Question: Is it possible to display a html file in Shiny app (in main panel)? This HTML is created by a SAS code but I want to display in Shiny App. This is not a small image. This is tabular output in HTML file.
Html file contains tabele as given below:

Any help will be highly appreciated.
Thanks!
Tinku
@MrFlick - Thanks for your email. fluidPage is not working. It's giving the error message that:
'''
ERROR: could not find function "fluidPage"
'''
titlePanel is also not working.
Note - When I used pageWithSidebar instaed of fluidPage and headerPanel instead of titlePanel then it's workinmg fine.
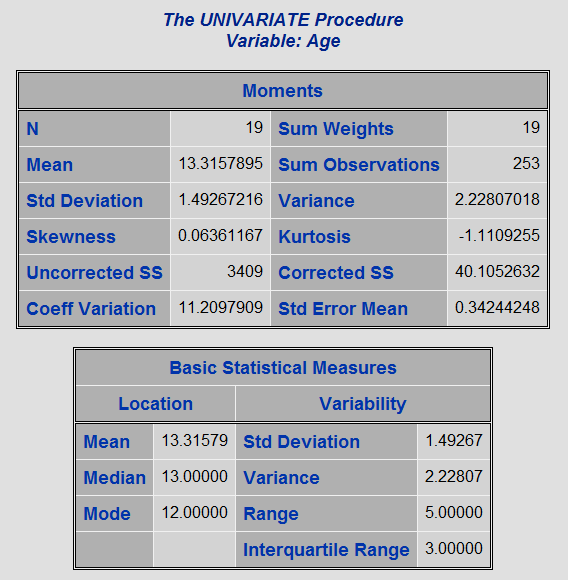
Answer: If you want to include HTML content from another file in a layout, just use the 'includeHTML()' function. For example
'''
shinyUI(fluidPage(
titlePanel("Included Content"),
mainPanel(
includeHTML("include.html")
)
))
'''
should be minimally sufficient to how the contents of "include.html" on a particular page. If you need to make it more dynamic, you can do
'''
# ----- ui.R -----
shinyUI(fluidPage(
titlePanel("Uploading Files"),
mainPanel(
htmlOutput("inc")
)
))
# ----- server.R -----
shinyServer(function(input, output) {
getPage<-function() {
return(includeHTML("include.html"))
}
output$inc<-renderUI({getPage()})
})
'''
And you could use whatever logic you want to to specify the filename you want to load.